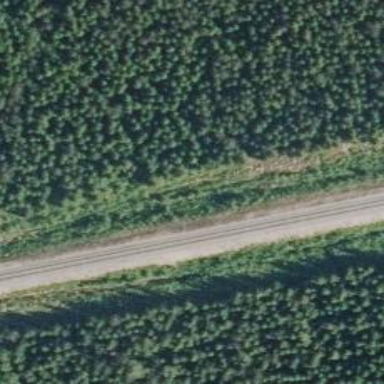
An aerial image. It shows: Abandoned railway.